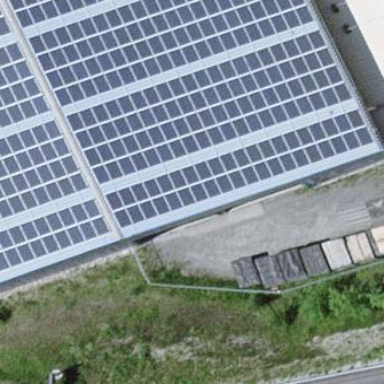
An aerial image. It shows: Solar power generator utilizing photovoltaic technology with solar photovoltaic panels.